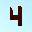
Label: 4